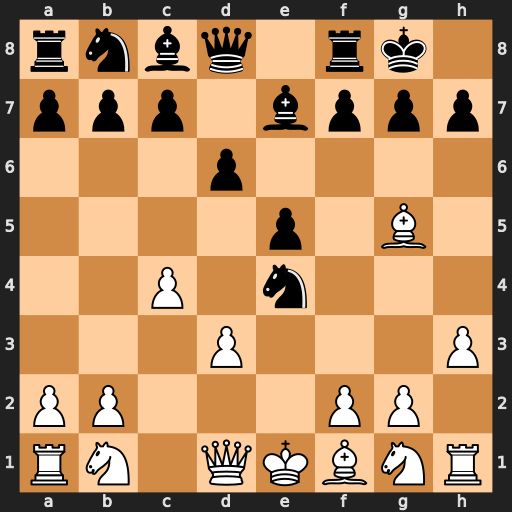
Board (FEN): rnbq1rk1/ppp1bppp/3p4/4p1B1/2P1n3/3P3P/PP3PP1/RN1QKBNR
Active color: w
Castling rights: KQ
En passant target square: -
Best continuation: Bxe7 Qxe7 dxe4